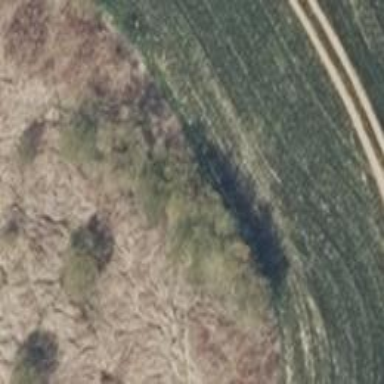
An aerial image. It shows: Deciduous tree with broadleaved leaves.